Очень маленький, размером с муравья, автомобиль, едет по ровной горизонтальной поверхности вдоль главной оптической оси собирающей линзы с фокусным расстоянием $f$. На его крыше закреплён точечный источник света $S$, находящийся на главной оптической оси линзы. Скорость автомобиля изменяется так, что скорость изображения $S_{1}$ точечного источника $S$ остаётся постоянной и равной $v_{0}$.
Определите, на каких расстояниях от линзы возможно такое движение «автомобиля». Коэффициент трения между колёсами автомобиля и дорогой равен $\mu$.
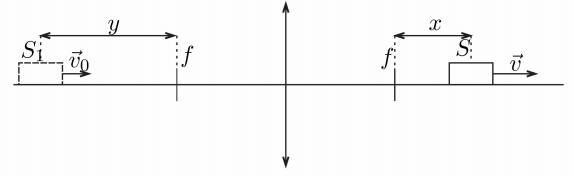
Решение: Пусть расстояние от источника $S$ до переднего фокуса линзы paвно $x$, а расстояние от его изображения до заднего фокуса равно $y$.  Воспользуемся формулой тонкой линзы в форме Ньютона:$$x y=f^{2}.$$Ее можно легко получить из стандартной формулы тонкой линзы $1 / a+1 / b=1 / f$, выполнив замену $a=x+f$ и $b=y+f$. Для малых перемещений $\Delta x$ и $\Delta y$ получим$$x \Delta y+y \Delta x=0 \Rightarrow \frac{\Delta x}{\Delta y}=\frac{v}{v_{0}}=-\frac{x}{y}=-\frac{x y}{y^{2}}=-\frac{f^{2}}{y^{2}},$$отсюда скорость автомобиля: $v=-v_{0} f^{2} / y^{2}$. Знак «ー» означает, что если автомобиль удаляется от фокуса ($x$ растет, то есть $v>0$), его изображение приближается к фокусу ($y$ уменьшается, $v_{0}<0$). Ускорение автомобиля:$$a=\frac{d v}{d t}=2 \frac{v_{0} f^{2}}{y^{3}} \frac{d y}{d t}=2 \frac{v_{0}^{2} f^{2}}{y^{3}}=2 \frac{v_{0}^{2} x^{3}}{f^{4}}.$$Это ускорение не может превышать (по модулю) значения $a_{\max }=\mu g$. Следовательно, получаем неравенство:$$\frac{2 v_{0}^{2}|x|^{3}}{f^{4}} \leqslant \mu g, \quad \text { откуда } \quad|x| \leqslant f \sqrt[3]{\frac{\mu g f}{2 v_{0}^{2}}},$$т.е. автомобиль не может удалиться от фокуса на расстояние, большее, чем $f \sqrt[3]{\frac{\mu g f}{2 v_{0}^{2}}}$.В случае $v_{0}>\sqrt{\frac{\mu g f}{2}}$ расстояние $l$ от автомобиля до линзы может изменяться в пределах$$f\left(1-\sqrt[3]{\frac{\mu g f}{2 v_{0}^{2}}}\right) \leqslant l < f \quad \text { или } \quad f < l \leqslant f\left(1+\sqrt[3]{\frac{\mu g f}{2 v_{0}^{2}}}\right).$$Изображение может быть как мнимым $(l < f)$, так и действительным $(l > f)$.В случае $v_{0} < \sqrt{\frac{\mu g f}{2}}$ получаем$$0 < l < f \quad \text { или } \quad f < l \leqslant f\left(1+\sqrt[3]{\frac{\mu g f}{2 v_{0}^{2}}}\right).$$
Ответ: В случае $v_{0}>\sqrt{\frac{\mu g f}{2}}$ расстояние $l$ от автомобиля до линзы может изменяться в пределах$$f\left(1-\sqrt[3]{\frac{\mu g f}{2 v_{0}^{2}}}\right) \leqslant l < f \quad \text { или } \quad f < l \leqslant f\left(1+\sqrt[3]{\frac{\mu g f}{2 v_{0}^{2}}}\right).$$В случае $v_{0} < \sqrt{\frac{\mu g f}{2}}$ получаем$$0 < l < f \quad \text { или } \quad f < l \leqslant f\left(1+\sqrt[3]{\frac{\mu g f}{2 v_{0}^{2}}}\right).$$
Темы:
T, Кинематика, Оптика, Геометрическая оптика, Всероссийские